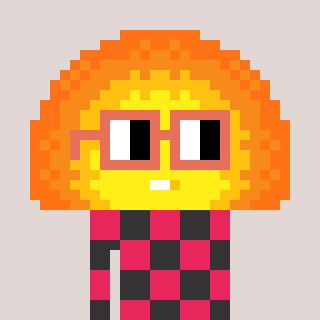
a pixel art character with square orange glasses, a sunset-shaped head and a grayscale-colored body on a warm background